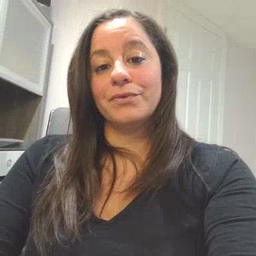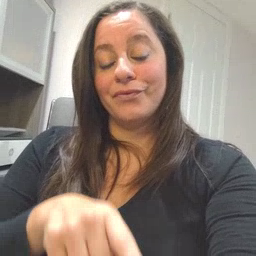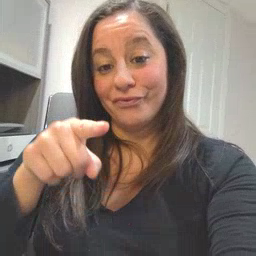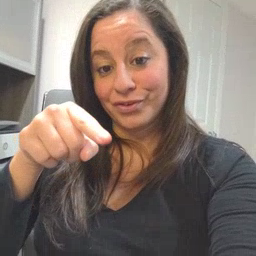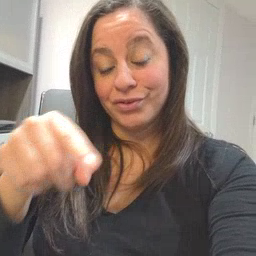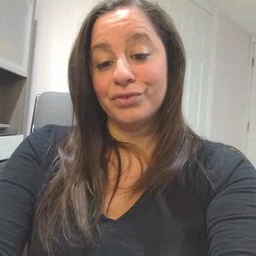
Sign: finger